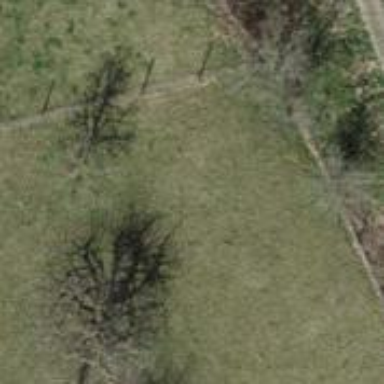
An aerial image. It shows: Single tag "natural: tree."